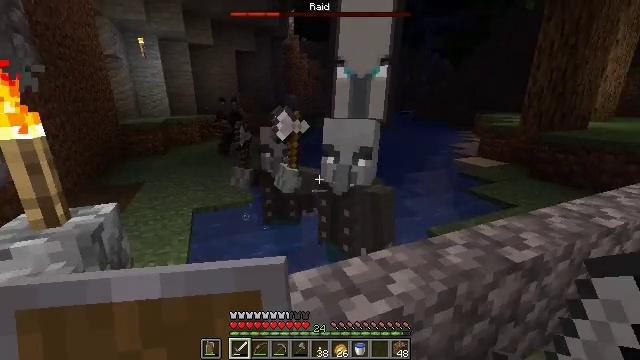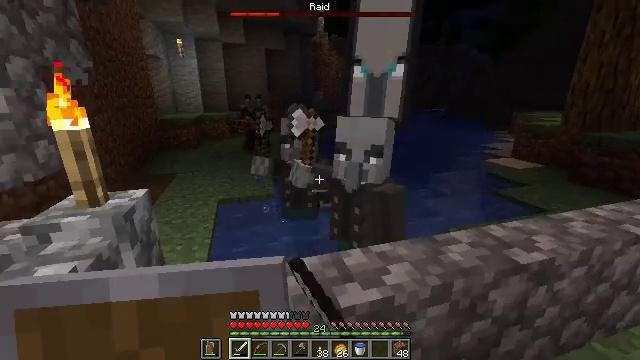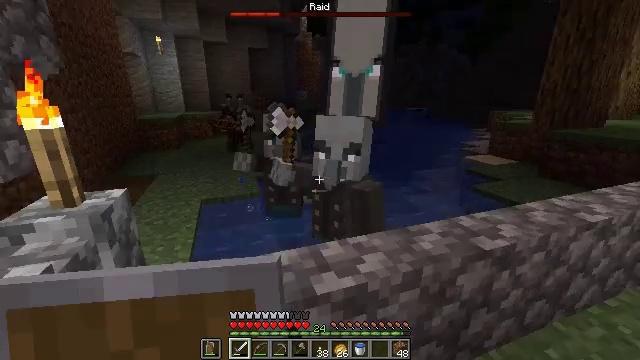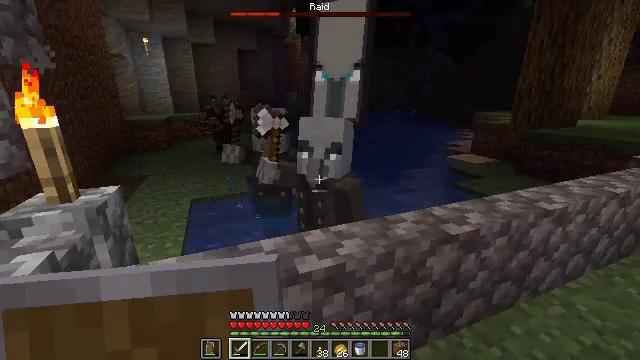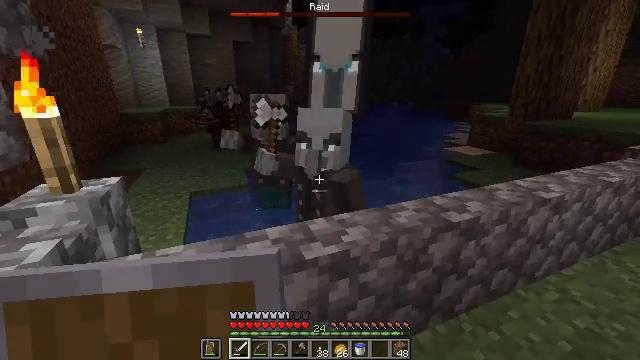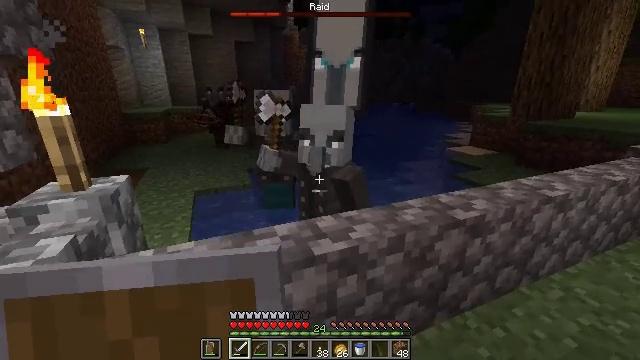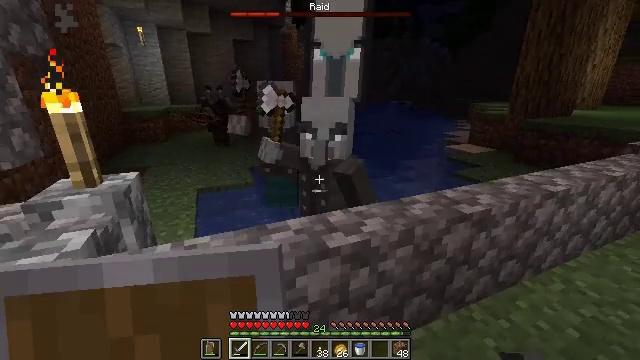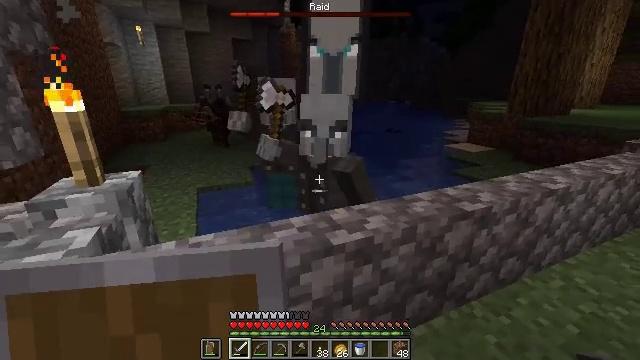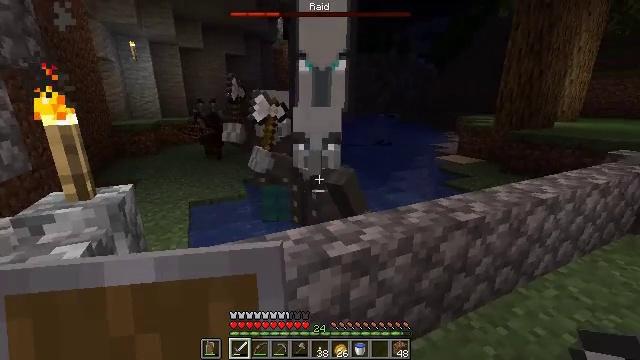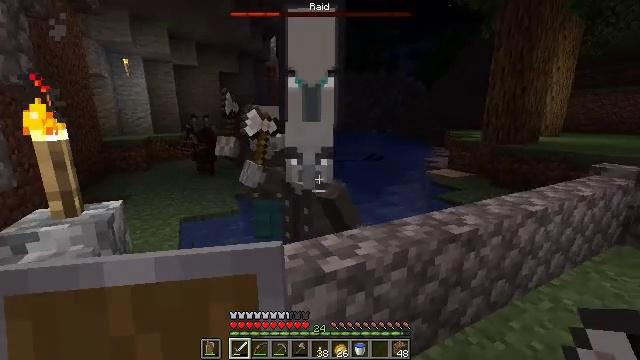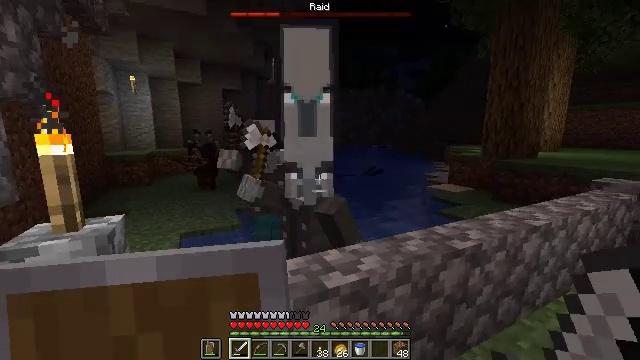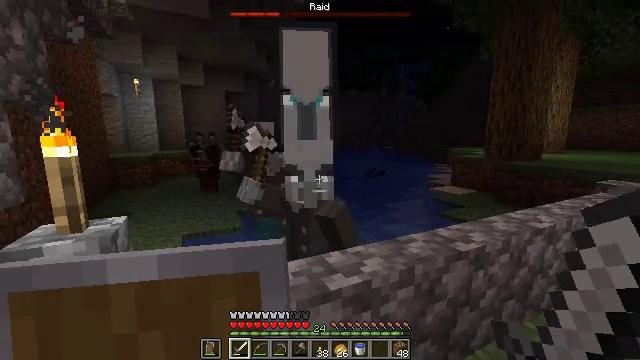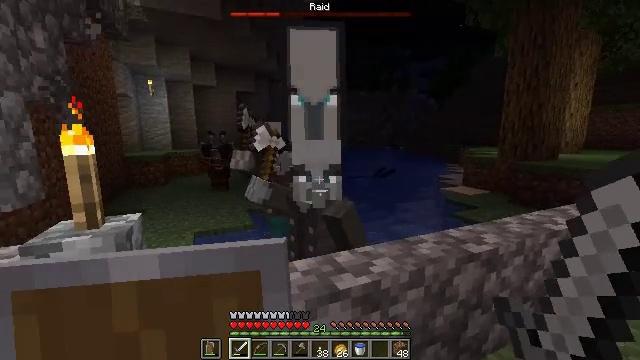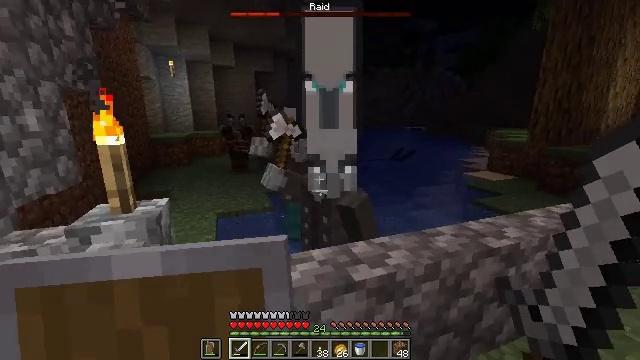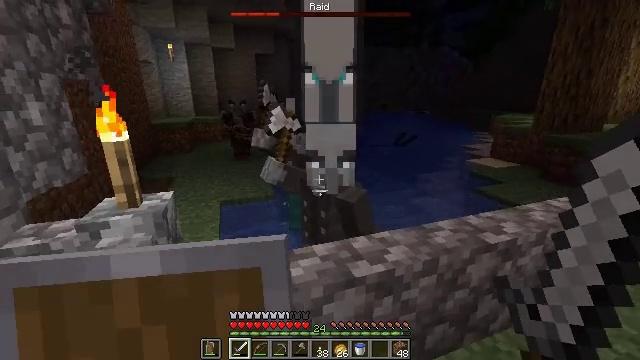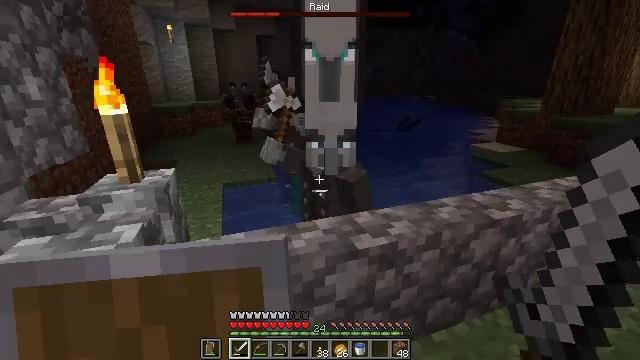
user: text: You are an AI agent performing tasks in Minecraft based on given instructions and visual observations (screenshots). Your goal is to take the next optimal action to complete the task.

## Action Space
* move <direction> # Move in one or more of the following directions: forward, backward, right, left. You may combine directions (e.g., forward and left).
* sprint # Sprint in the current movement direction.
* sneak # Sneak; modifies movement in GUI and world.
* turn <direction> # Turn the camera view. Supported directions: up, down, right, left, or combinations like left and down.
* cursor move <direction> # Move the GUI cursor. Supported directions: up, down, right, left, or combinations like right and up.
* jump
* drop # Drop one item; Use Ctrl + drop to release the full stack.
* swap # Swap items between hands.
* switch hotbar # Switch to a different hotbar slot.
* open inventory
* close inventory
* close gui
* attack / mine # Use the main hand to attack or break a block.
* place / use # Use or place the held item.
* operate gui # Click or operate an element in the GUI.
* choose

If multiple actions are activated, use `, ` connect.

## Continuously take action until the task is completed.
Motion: motion action
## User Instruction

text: Hunt the vindicator.
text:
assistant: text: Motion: move back, turn left, attack / mine
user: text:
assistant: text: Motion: move back, turn right, attack / mine
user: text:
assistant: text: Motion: move back, turn right, attack / mine
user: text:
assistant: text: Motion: move back, turn down, attack / mine
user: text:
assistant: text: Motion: move back, attack / mine
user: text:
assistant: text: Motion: attack / mine
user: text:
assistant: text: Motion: attack / mine
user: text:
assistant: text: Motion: turn right and up
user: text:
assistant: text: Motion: turn right and up
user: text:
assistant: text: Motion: turn up
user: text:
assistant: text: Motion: no_op
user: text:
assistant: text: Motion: turn left
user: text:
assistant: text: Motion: turn left and down, jump
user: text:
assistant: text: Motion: turn down, jump
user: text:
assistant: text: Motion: turn down, jump
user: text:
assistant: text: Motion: turn down, jump
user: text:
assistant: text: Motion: no_op
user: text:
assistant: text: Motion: no_op
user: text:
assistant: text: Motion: no_op
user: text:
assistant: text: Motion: turn right and up
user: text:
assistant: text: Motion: turn left and up
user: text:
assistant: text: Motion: turn left
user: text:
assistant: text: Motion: attack / mine
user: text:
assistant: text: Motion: attack / mine
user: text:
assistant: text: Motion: turn down, attack / mine
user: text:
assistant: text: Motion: turn down, attack / mine
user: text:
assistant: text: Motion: turn down, attack / mine
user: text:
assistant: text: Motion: attack / mine